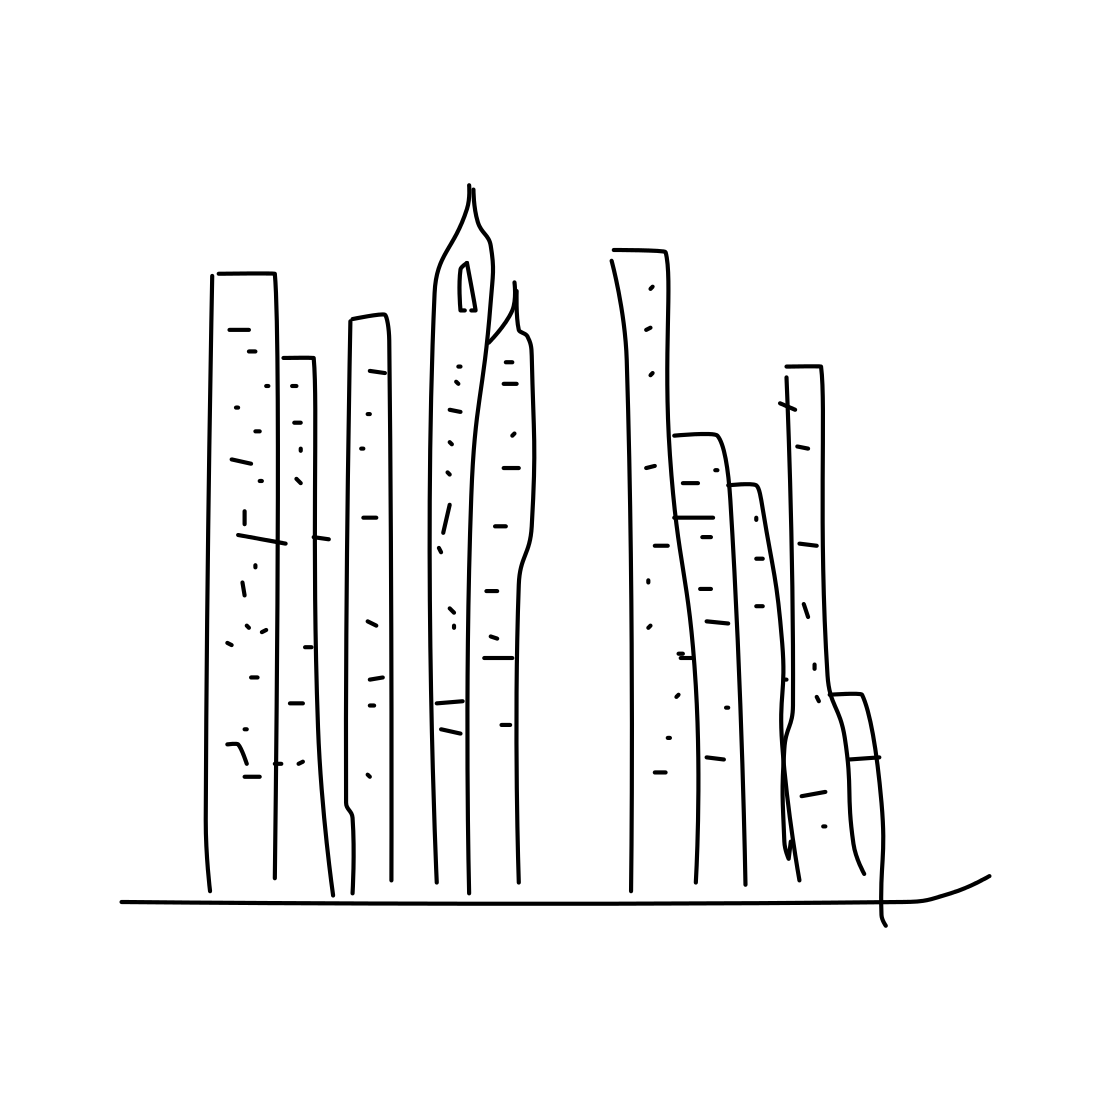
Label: skyscraper